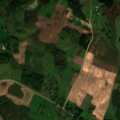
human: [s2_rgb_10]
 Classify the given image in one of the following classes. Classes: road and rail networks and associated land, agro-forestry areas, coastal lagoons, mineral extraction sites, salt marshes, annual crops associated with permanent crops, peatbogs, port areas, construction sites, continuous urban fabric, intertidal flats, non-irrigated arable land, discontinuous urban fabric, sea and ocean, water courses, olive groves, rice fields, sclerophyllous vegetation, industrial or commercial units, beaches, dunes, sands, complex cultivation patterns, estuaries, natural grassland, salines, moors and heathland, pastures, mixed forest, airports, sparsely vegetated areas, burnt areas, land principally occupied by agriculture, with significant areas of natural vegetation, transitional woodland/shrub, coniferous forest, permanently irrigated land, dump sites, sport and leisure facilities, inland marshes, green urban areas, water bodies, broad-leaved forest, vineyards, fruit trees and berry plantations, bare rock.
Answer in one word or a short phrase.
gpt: non-irrigated arable land, pastures, complex cultivation patterns, land principally occupied by agriculture, with significant areas of natural vegetation, mixed forest, transitional woodland/shrub